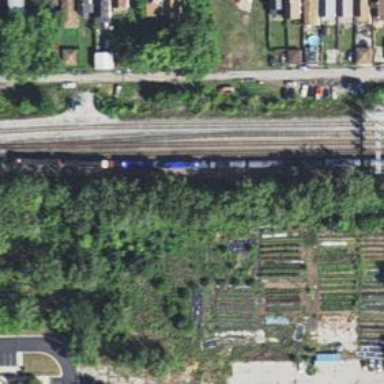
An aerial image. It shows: Railway track.